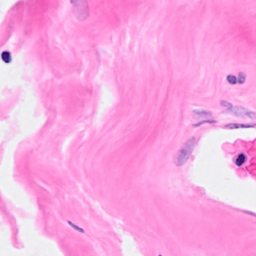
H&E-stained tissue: Breast